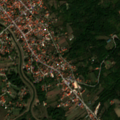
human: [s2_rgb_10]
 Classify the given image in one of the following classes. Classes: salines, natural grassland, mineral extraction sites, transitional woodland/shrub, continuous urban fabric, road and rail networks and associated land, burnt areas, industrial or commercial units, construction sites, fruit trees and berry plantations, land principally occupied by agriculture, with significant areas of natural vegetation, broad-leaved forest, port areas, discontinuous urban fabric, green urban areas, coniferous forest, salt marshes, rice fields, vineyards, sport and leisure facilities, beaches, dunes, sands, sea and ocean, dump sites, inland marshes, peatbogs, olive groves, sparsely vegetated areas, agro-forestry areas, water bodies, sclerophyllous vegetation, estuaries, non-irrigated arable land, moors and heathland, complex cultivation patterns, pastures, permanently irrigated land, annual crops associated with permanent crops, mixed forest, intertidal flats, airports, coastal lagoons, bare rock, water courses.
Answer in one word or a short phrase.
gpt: discontinuous urban fabric, complex cultivation patterns, land principally occupied by agriculture, with significant areas of natural vegetation, broad-leaved forest